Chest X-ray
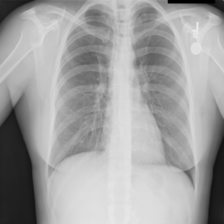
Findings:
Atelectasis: negative
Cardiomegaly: negative
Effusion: negative
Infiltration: negative
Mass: negative
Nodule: negative
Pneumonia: negative
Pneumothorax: negative
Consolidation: negative
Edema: negative
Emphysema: negative
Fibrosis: negative
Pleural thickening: negative
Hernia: negative